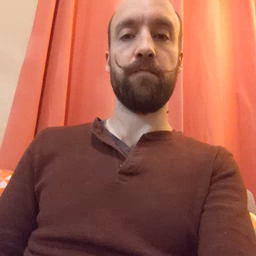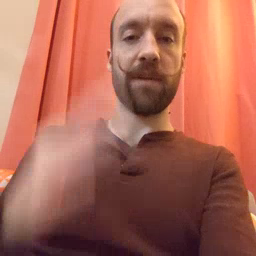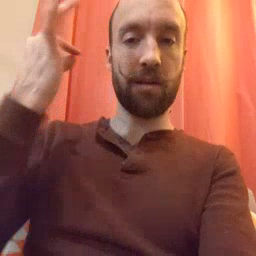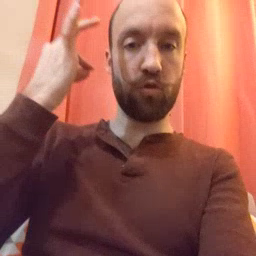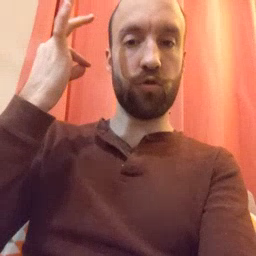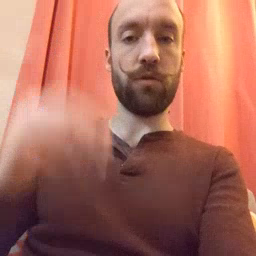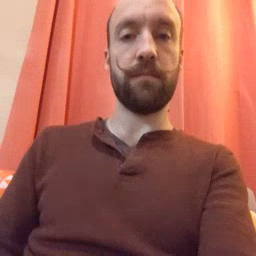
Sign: hair